Question: How I can create an input box having a + and - button. Clicking upon which user can change the quantity of product selected, like this screen <URL>

i know this question was here before but its not ionic3 and the answer its not work because all the values will be increased or decresed <- this question was added there but no one answer
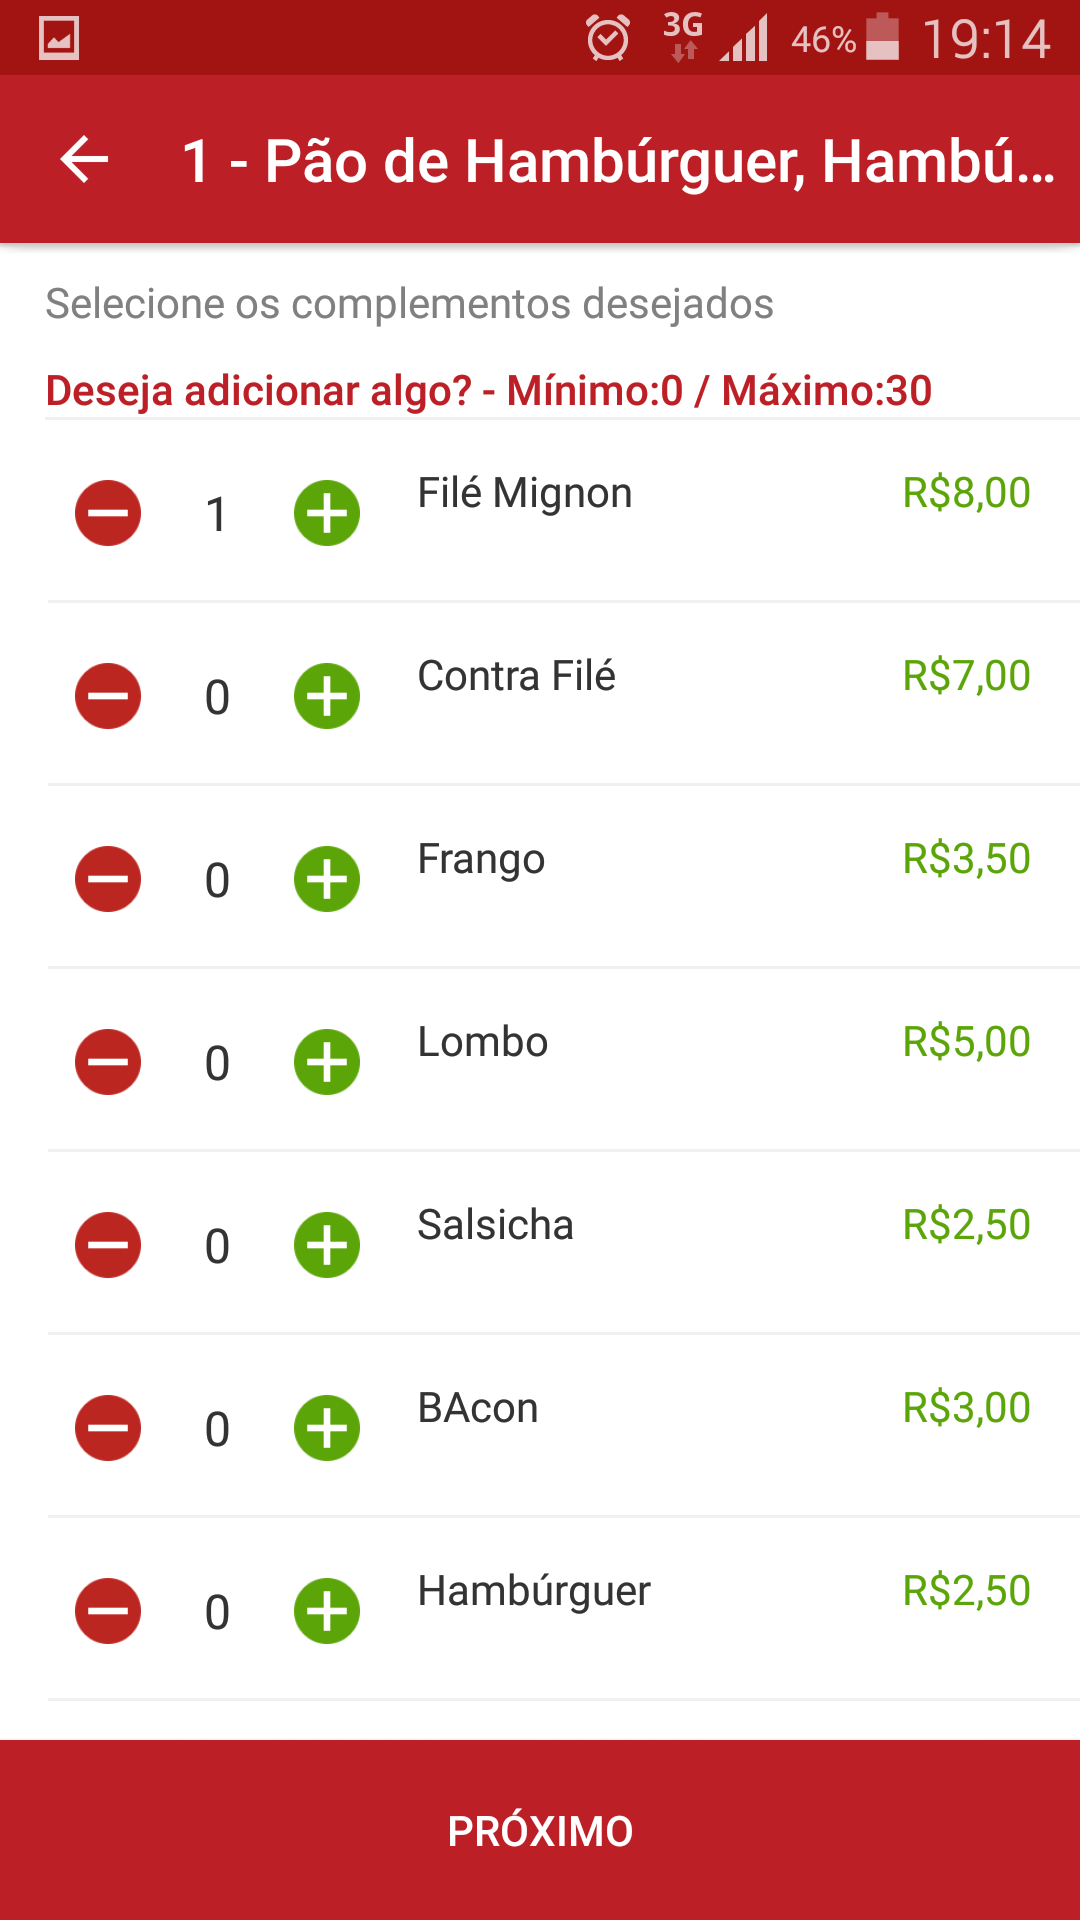
Answer: > I created this one for you, modify styles and functionality as needed! <URL>
Your 'component.ts' can be something like below
'''
constructor() {
this.shop = this.shop.map(food => {
food['qty'] = 0;
return food;
});
}
incrementQty(index: number) {
this.shop[index].qty += 1;
}
decrementQty(index: number) {
this.shop[index].qty -= 1;
}
'''
and your 'component.html' can look something like below
'''
<ion-content padding>
<ion-card *ngFor="let food of shop;let i = index">
<ion-card-header>
<ion-title>
{{i+1}}. {{food.name.first}} {{food.name.last}}
</ion-title>
</ion-card-header>
<ion-toolbar>
<ion-title>Total Price &nbsp;&nbsp;
{{food.qty}} Units x ${{food.price}} =
${{food.qty*food.price}}
</ion-title>
</ion-toolbar>
<ion-item>
<ion-icon name="add-circle" (click)="incrementQty(i)" item-right></ion-icon>
<ion-input type="number" min="1" [value]="food.qty" [(ngModel)]="food.qty"></ion-input>
<ion-icon name="remove-circle" (click)="decrementQty(i)" item-right></ion-icon>
</ion-item>
</ion-card>
</ion-content>
'''